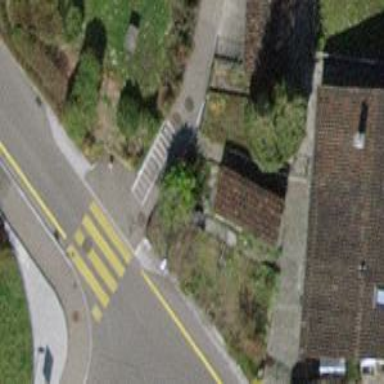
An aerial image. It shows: Bollard barrier.